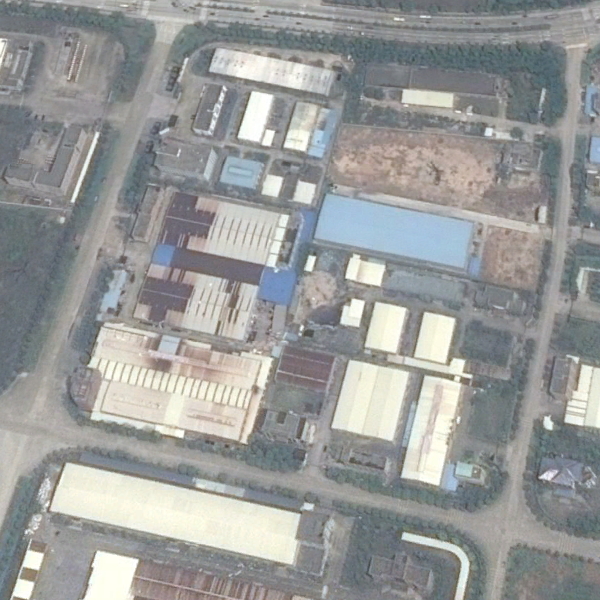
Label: Industrial